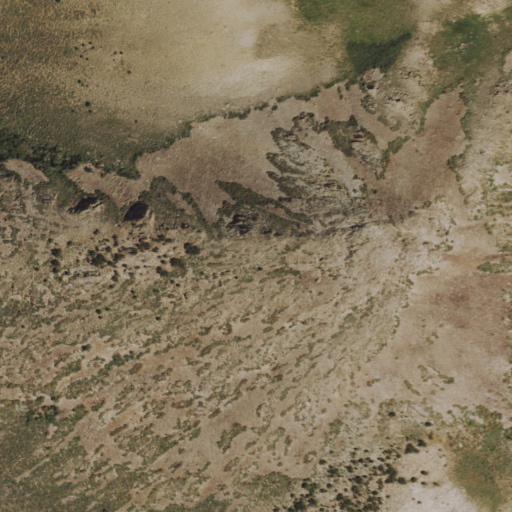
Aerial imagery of mountain in Nevada named Diamond Peak containing shrub and deciduous forest